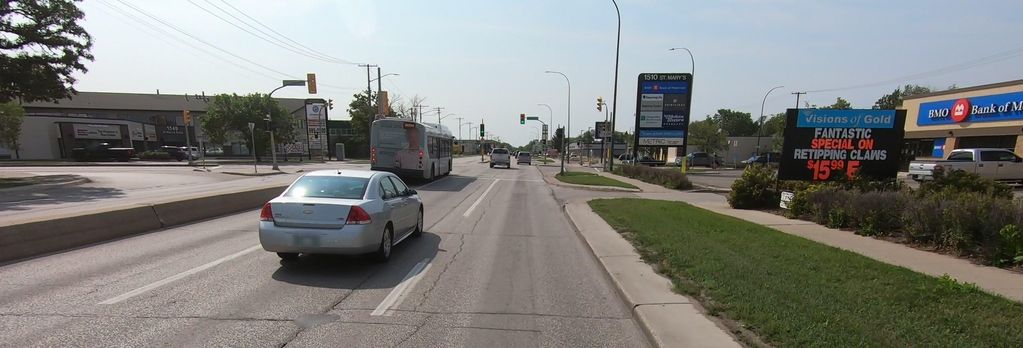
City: winnipeg